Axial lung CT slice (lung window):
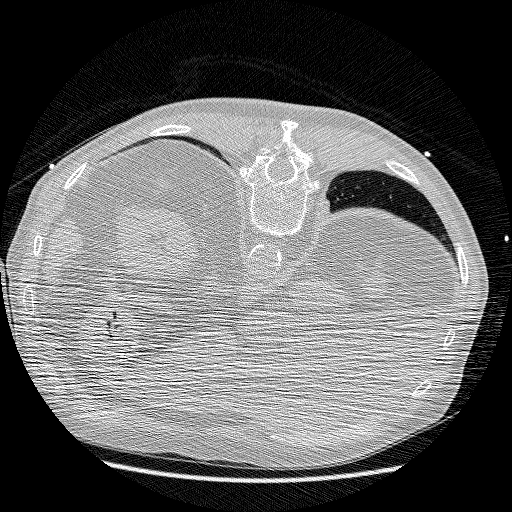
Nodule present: no